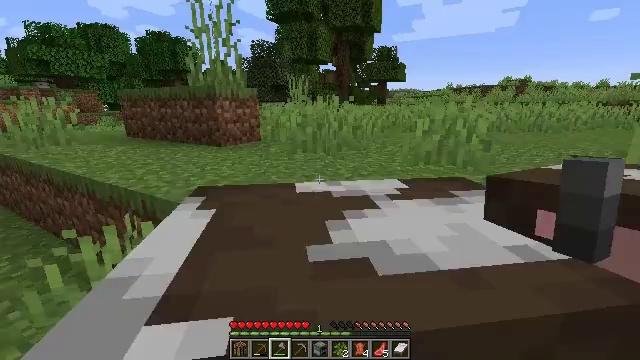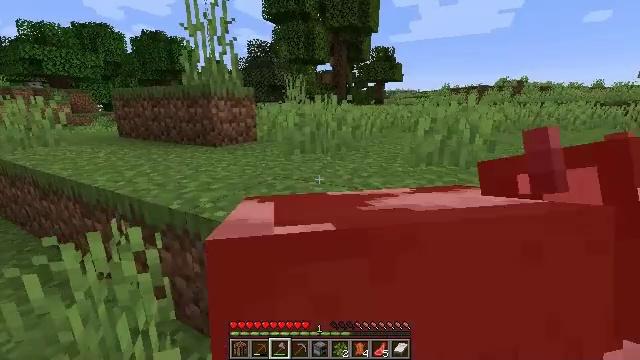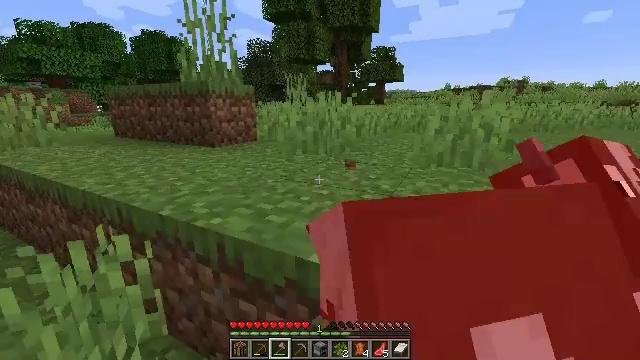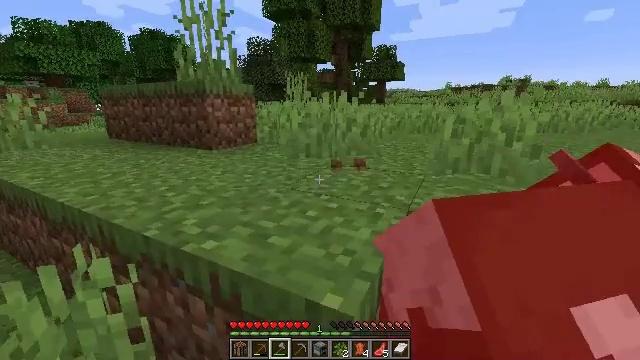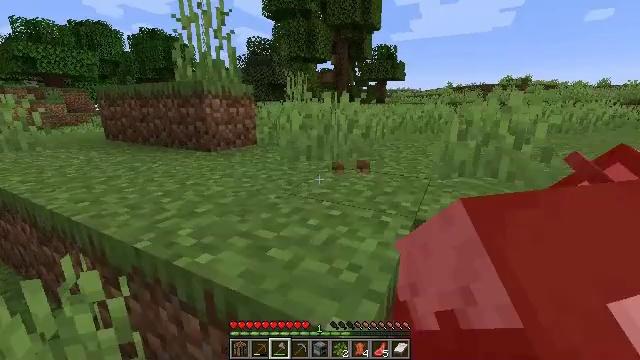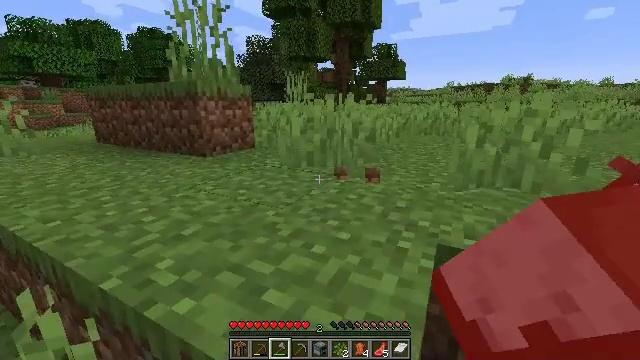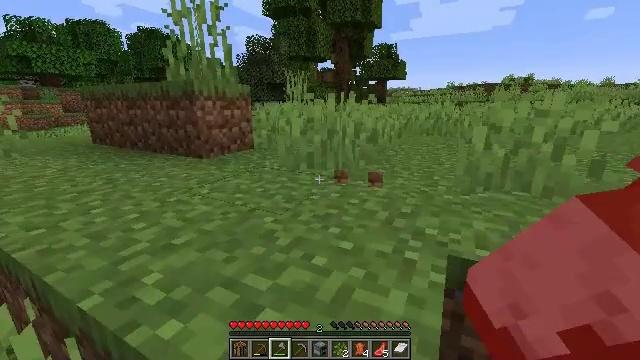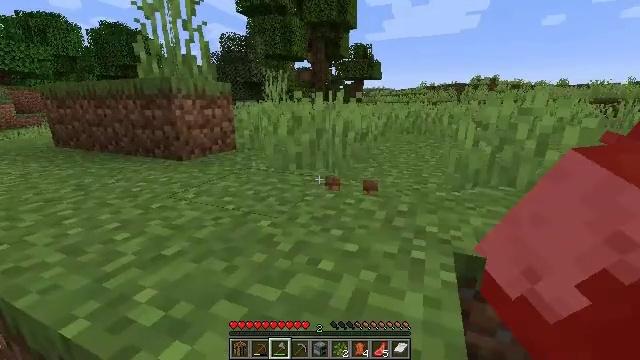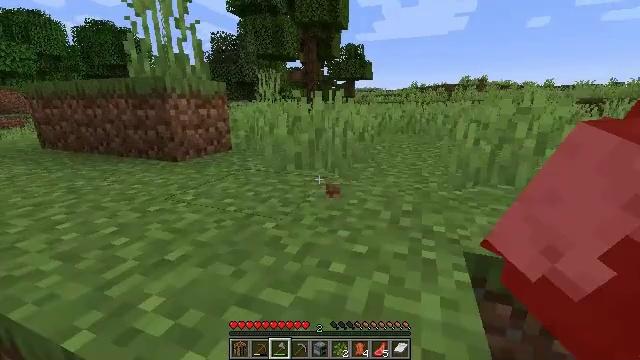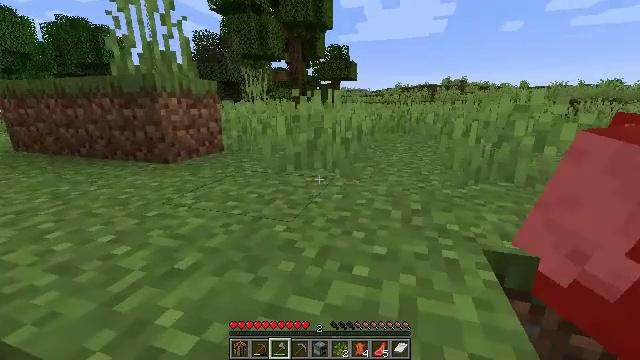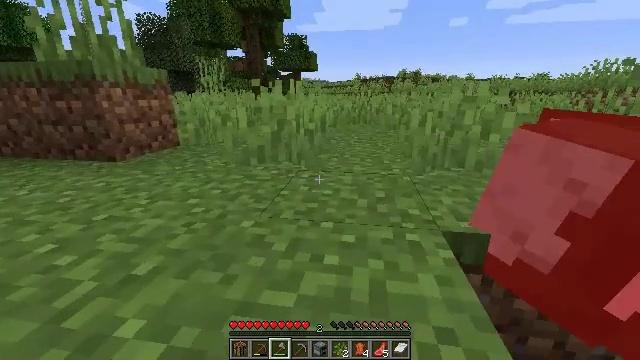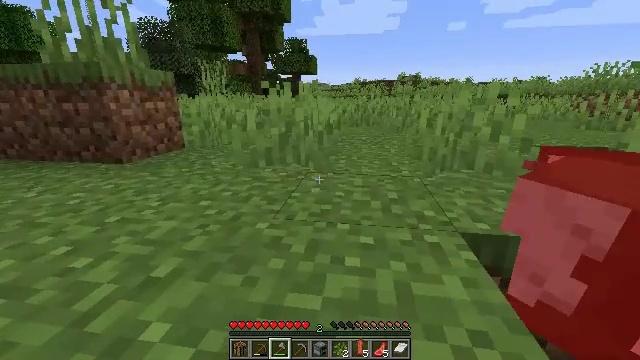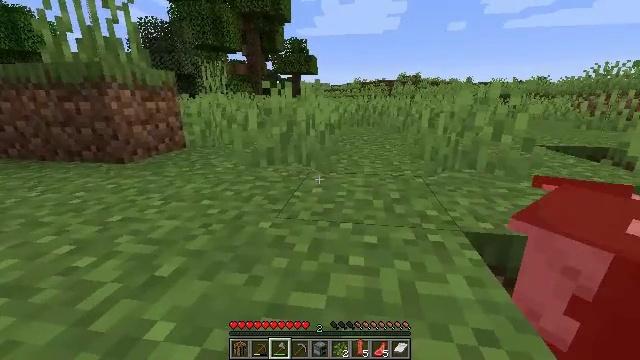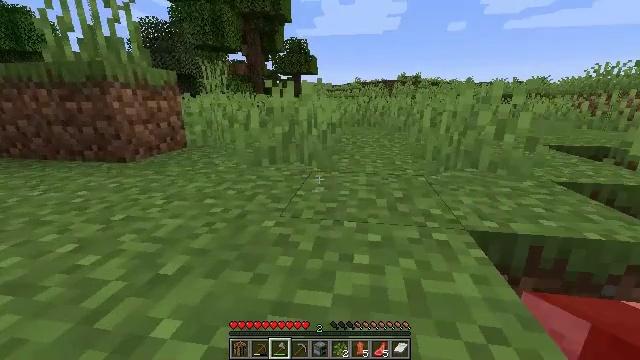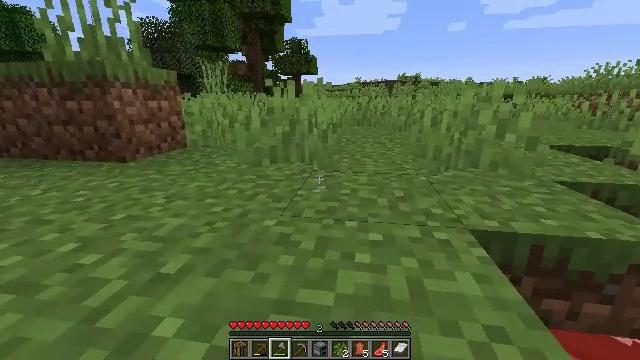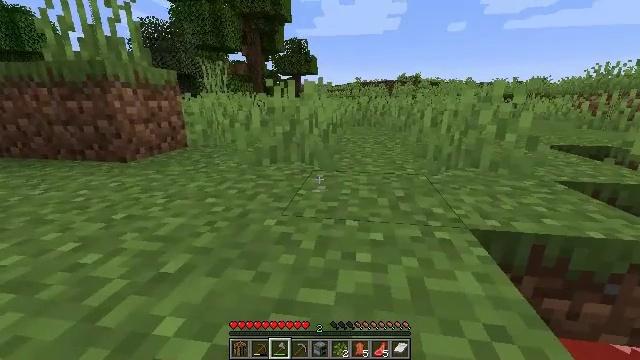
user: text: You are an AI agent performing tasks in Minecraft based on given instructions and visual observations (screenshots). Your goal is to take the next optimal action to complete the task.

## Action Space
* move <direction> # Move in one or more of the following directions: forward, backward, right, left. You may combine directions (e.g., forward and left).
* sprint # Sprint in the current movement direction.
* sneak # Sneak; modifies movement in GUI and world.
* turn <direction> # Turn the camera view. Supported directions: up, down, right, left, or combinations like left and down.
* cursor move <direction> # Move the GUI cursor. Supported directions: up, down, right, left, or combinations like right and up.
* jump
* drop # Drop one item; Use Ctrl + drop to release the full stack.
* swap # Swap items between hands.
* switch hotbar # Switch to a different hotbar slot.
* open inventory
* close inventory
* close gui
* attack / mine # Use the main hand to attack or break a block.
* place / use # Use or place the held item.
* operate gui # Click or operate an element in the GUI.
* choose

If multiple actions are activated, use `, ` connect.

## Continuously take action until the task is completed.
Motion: motion action
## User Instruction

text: Collect sugar cane near water sources.
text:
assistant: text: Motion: move forward, attack / mine
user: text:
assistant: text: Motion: move forward, attack / mine
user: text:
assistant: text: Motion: move forward, attack / mine
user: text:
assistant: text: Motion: move forward
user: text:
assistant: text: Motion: move forward
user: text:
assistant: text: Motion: move forward
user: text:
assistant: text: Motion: move forward, turn right
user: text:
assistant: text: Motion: move forward, turn right
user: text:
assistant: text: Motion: move forward, turn right
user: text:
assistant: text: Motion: move forward, turn right and down
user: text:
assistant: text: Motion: move forward
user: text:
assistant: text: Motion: no_op
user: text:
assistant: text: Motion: no_op
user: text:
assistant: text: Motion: no_op
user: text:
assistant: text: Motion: no_op
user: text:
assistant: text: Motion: no_op
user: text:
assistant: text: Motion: move forward, turn up
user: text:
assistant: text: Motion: move forward, turn right
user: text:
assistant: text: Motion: move forward, turn right
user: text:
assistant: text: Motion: move forward, turn right, jump
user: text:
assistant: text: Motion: move forward, turn right, jump
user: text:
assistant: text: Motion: move forward, turn right, jump
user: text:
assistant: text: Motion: move forward, turn right and down, jump
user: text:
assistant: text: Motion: move forward, turn right and down, jump
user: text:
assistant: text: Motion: move forward, turn right and down, jump
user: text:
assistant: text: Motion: move forward, turn right, jump
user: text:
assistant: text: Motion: move forward, jump
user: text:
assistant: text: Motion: move forward, jump
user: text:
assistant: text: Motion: move forward, jump
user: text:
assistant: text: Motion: move forward, turn left